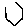
Label: hexagon